Question: What is the Java Swing component that would be suitable for creating a filterable list like seen below?

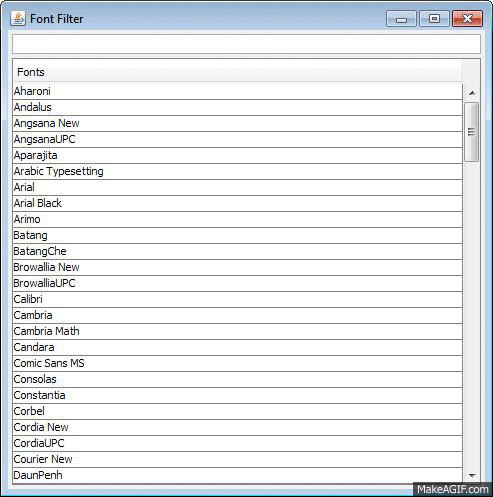
Answer: This type of filtering is most easily done using a single column 'JTable'. A table has inbuilt functionality to add a <URL> which:
> ..provides the basis for sorting
See also <URL>.
Here is an example for filtering the font family names:

On the left is a more 'list looking' component, while the right hand side shows a component that is clearly a table.
## Code
'''
import java.awt.*;
import javax.swing.*;
import javax.swing.border.EmptyBorder;
import javax.swing.event.*;
import javax.swing.text.Document;
import javax.swing.table.TableRowSorter;
public class FontFilter {
private JComponent ui = null;
JTextField filterText;
TableRowSorter sorter;
FontFilter(boolean listLike) {
initUI(listLike);
}
public void initUI(boolean listLike) {
if (ui != null) {
return;
}
ui = new JPanel(new BorderLayout(4, 4));
ui.setBorder(new EmptyBorder(4, 4, 4, 4));
GraphicsEnvironment ge
= GraphicsEnvironment.getLocalGraphicsEnvironment();
String[] fonts = ge.getAvailableFontFamilyNames();
String[][] tableData = new String[fonts.length][1];
for (int i = 0; i < fonts.length; i++) {
tableData[i][0] = fonts[i];
}
String[] header = {"Fonts"};
JTable table = new JTable(tableData, header);
if (listLike) {
Dimension d = table.getPreferredScrollableViewportSize();
table.setPreferredScrollableViewportSize(new Dimension(d.width/2,d.height));
table.setShowGrid(false);
table.setTableHeader(null);
table.setFillsViewportHeight(true);
}
ui.add(new JScrollPane(table));
sorter = new TableRowSorter(table.getModel());
table.setRowSorter(sorter);
filterText = new JTextField(10);
ui.add(filterText, BorderLayout.PAGE_START);
Document doc = filterText.getDocument();
DocumentListener listener = new DocumentListener() {
@Override
public void insertUpdate(DocumentEvent e) {
newFilter();
}
@Override
public void removeUpdate(DocumentEvent e) {
newFilter();
}
@Override
public void changedUpdate(DocumentEvent e) {
newFilter();
}
};
doc.addDocumentListener(listener);
}
private void newFilter() {
RowFilter rf = null;
//If current expression doesn't parse, don't update.
try {
rf = RowFilter.regexFilter(filterText.getText(), 0);
} catch (java.util.regex.PatternSyntaxException e) {
return;
}
sorter.setRowFilter(rf);
}
public JComponent getUI() {
return ui;
}
public static void main(String[] args) {
Runnable r = new Runnable() {
@Override
public void run() {
try {
UIManager.setLookAndFeel(UIManager.getSystemLookAndFeelClassName());
} catch (Exception useDefault) {
}
FontFilter o1 = new FontFilter(true);
FontFilter o2 = new FontFilter(false);
JFrame f = new JFrame("Font Filter");
f.setDefaultCloseOperation(JFrame.DISPOSE_ON_CLOSE);
f.setLocationByPlatform(true);
f.add(o1.getUI(), BorderLayout.LINE_START);
f.add(o2.getUI(), BorderLayout.CENTER);
f.pack();
f.setMinimumSize(f.getSize());
f.setVisible(true);
}
};
SwingUtilities.invokeLater(r);
}
}
'''